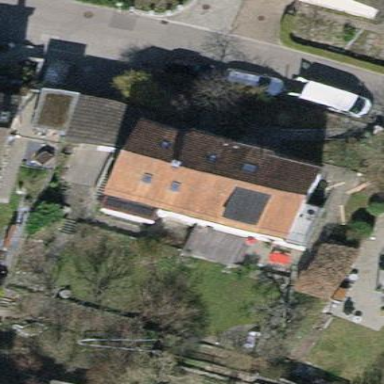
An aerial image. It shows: Building with tiled roof.